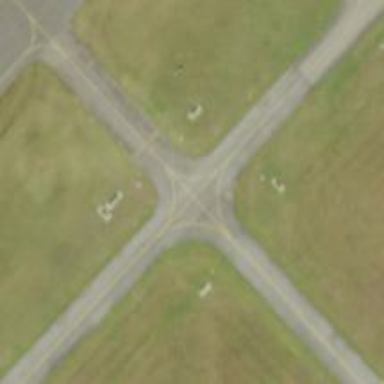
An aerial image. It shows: View of taxiway at the airport.